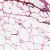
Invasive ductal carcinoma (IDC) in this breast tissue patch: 0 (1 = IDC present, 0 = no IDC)